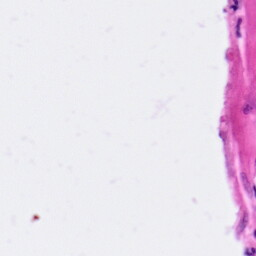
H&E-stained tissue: Pancreatic